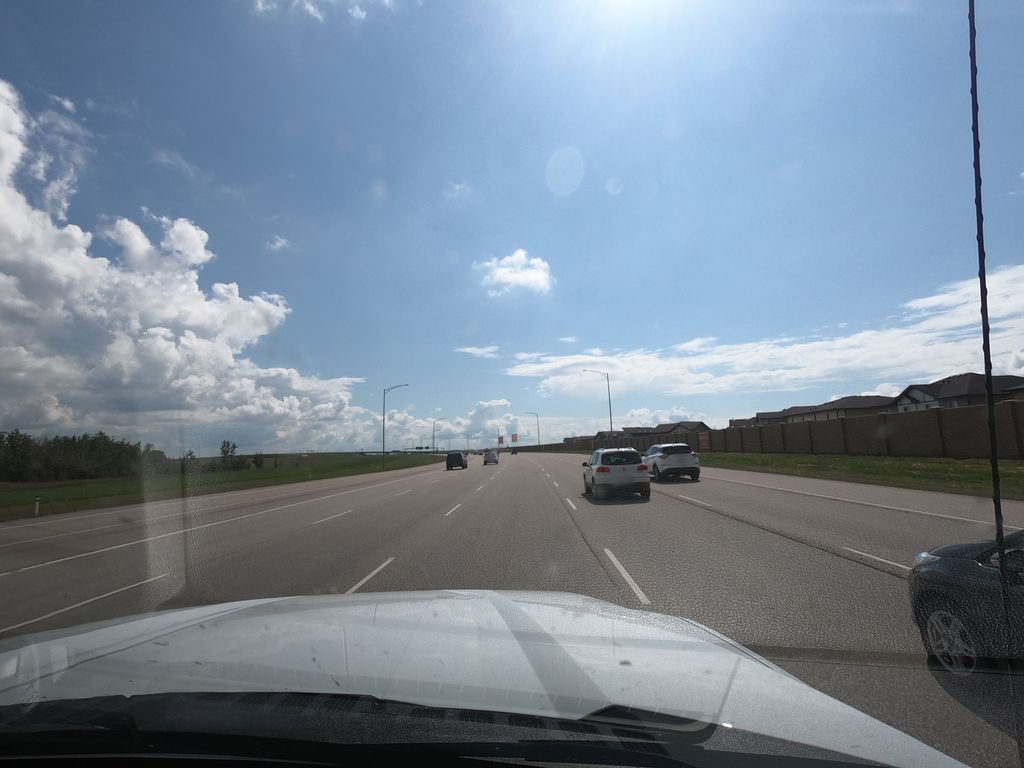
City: edmonton